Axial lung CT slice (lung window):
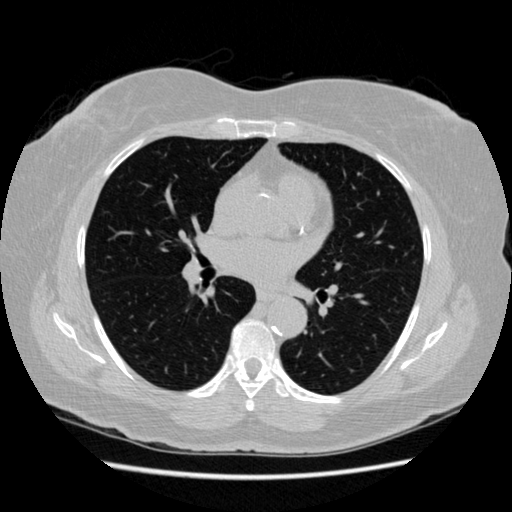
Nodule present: no